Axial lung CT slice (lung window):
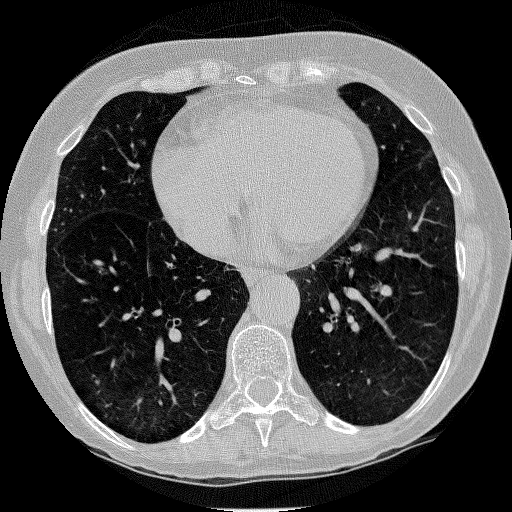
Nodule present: no